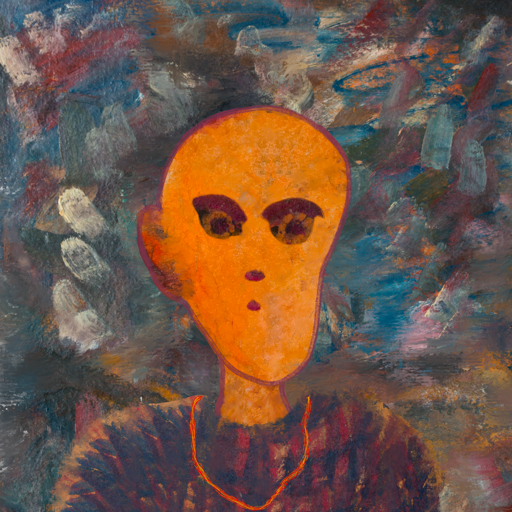
Background: Boggyland, Head And Neck Front: Hypocrite, Face Front: Doll, Bust: In_The_Sun, Hair Front: Blank, Head Accessory: Blank, Second Necklace: Gypsy_Mother_2, Necklace: Blank, Baby: Blank